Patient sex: F
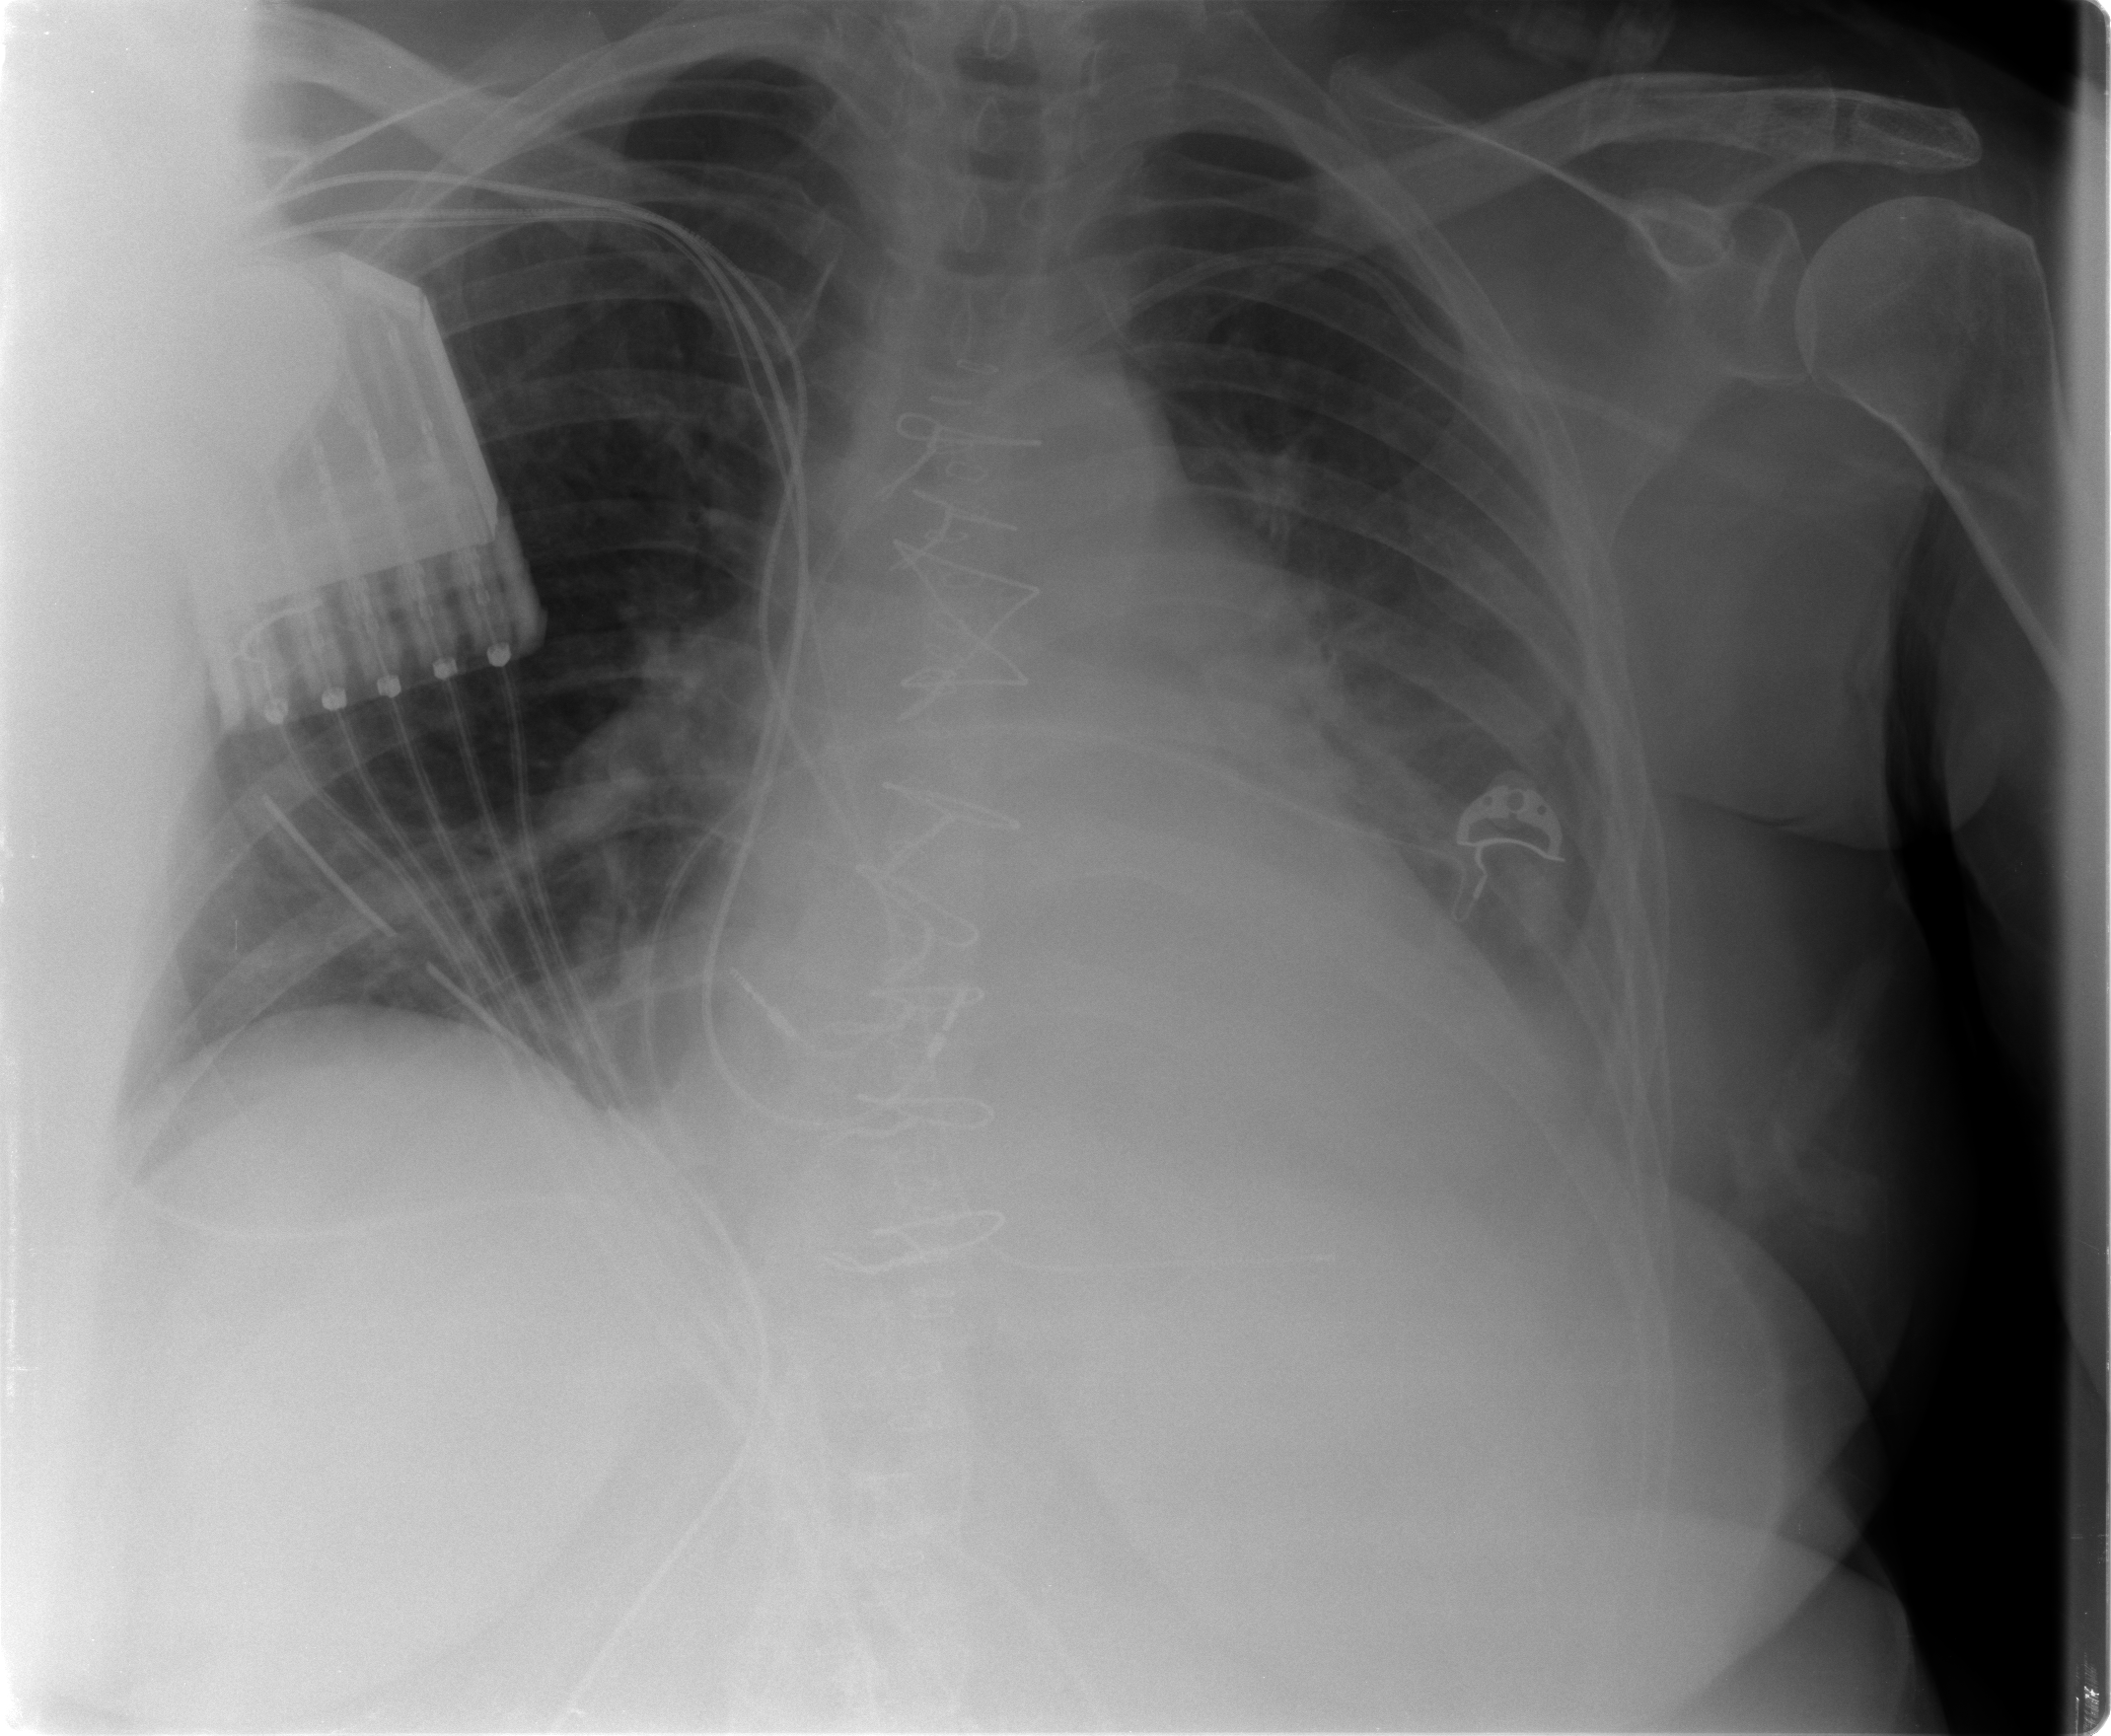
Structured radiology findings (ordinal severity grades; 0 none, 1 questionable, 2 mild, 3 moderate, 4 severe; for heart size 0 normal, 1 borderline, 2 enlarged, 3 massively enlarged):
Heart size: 1
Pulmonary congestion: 2
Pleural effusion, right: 0
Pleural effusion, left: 2
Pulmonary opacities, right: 1
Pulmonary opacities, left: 2
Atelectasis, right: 1
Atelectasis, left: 2